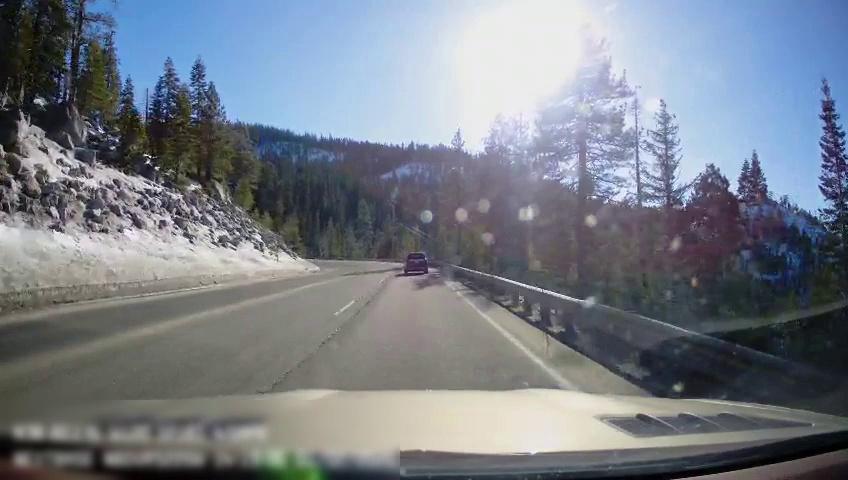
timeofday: Day
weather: Sunny
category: Drivable Space
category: Vehicles | SUV
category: Lanes | Current Lane
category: Lanes | Current Lane